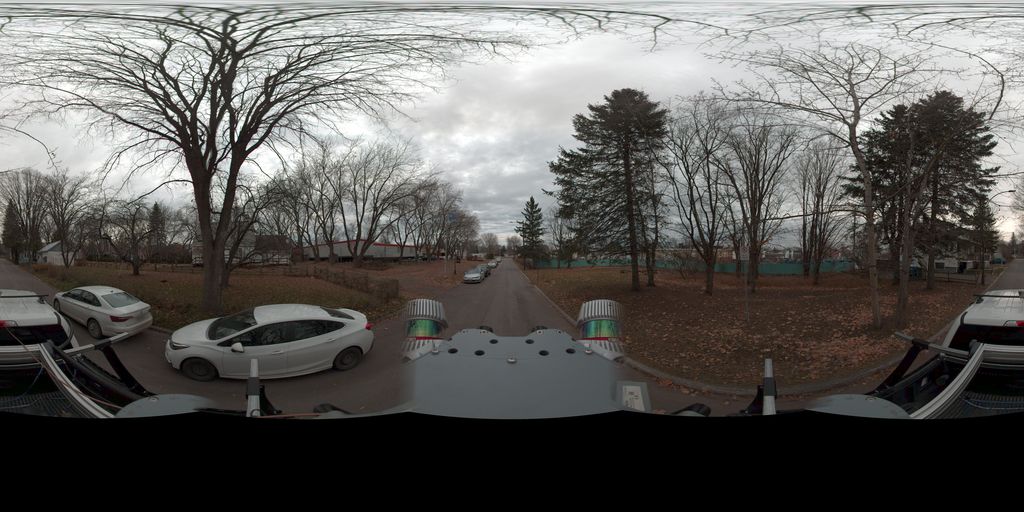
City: quebec_city